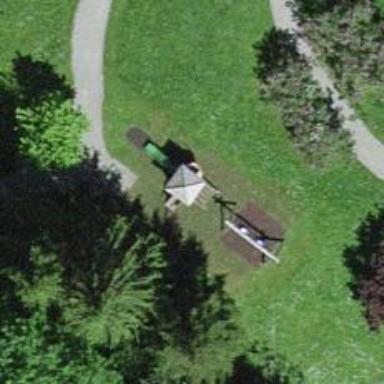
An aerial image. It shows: Playground on grassy land.